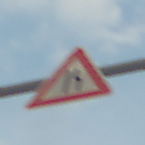
Verkehrszeichen: EinseitigVerengteFahrbahnRechts
Umgebung: Outdoor, Suburban
Tageszeit: SunriseSunset
Wetter: PartlyCloudy
Licht: Natural
Jahreszeit: NotSpecified
Kontrast: MediumContrast